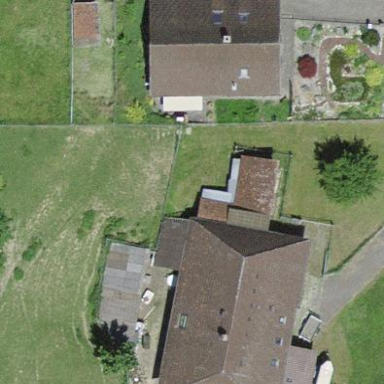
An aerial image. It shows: Farm building.